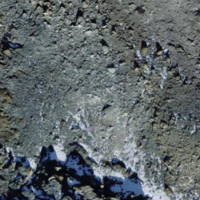
EUNIS habitat code: 48
Species observed at this site:
Montifringilla nivalis